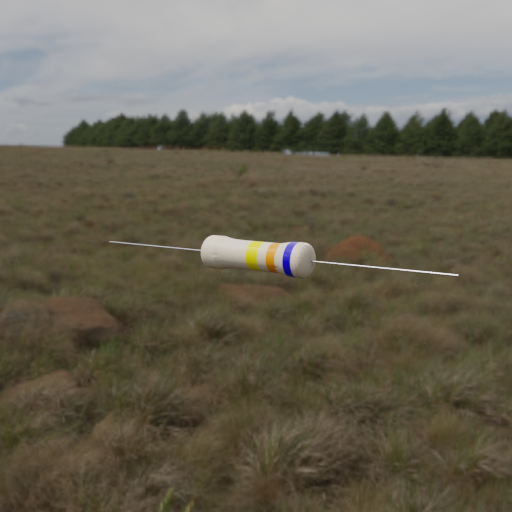
Resistor colour bands (in order): yellow, orange, blue